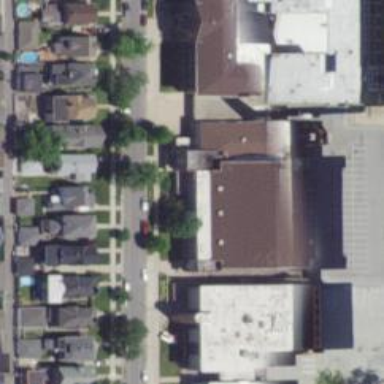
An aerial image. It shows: School.